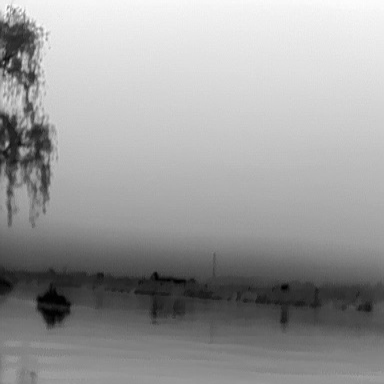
There is a warship in the infrared image.